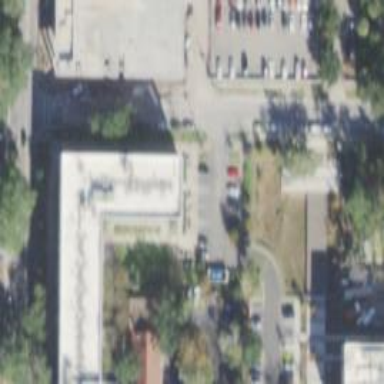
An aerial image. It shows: Parking space is available.